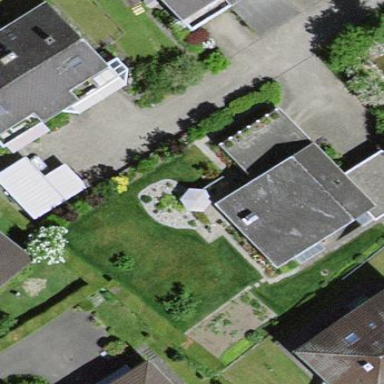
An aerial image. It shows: Residential building.